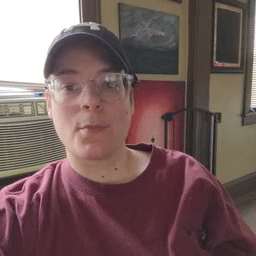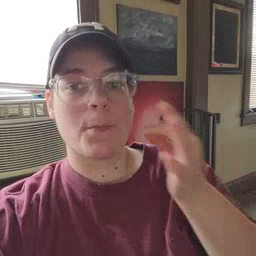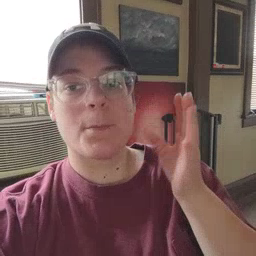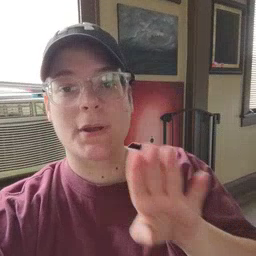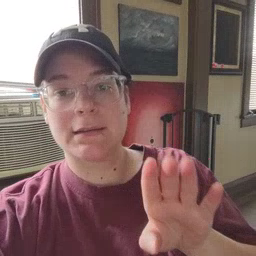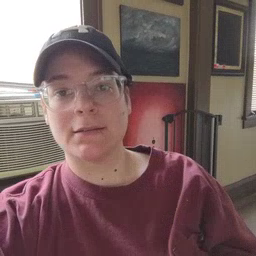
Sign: bee